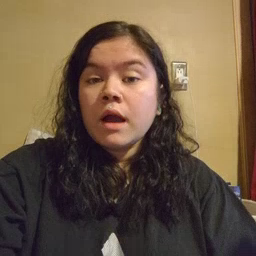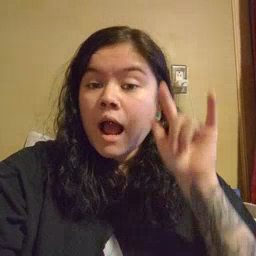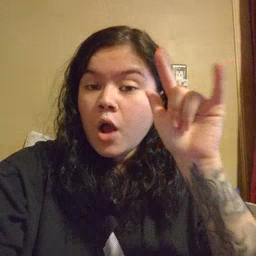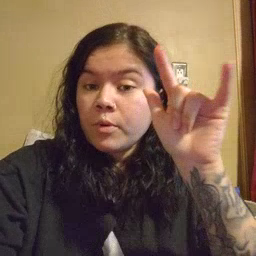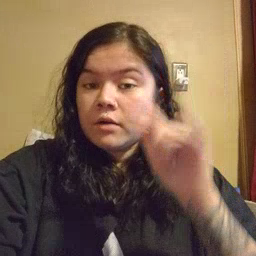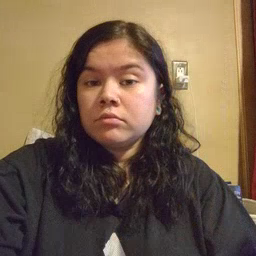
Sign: airplane